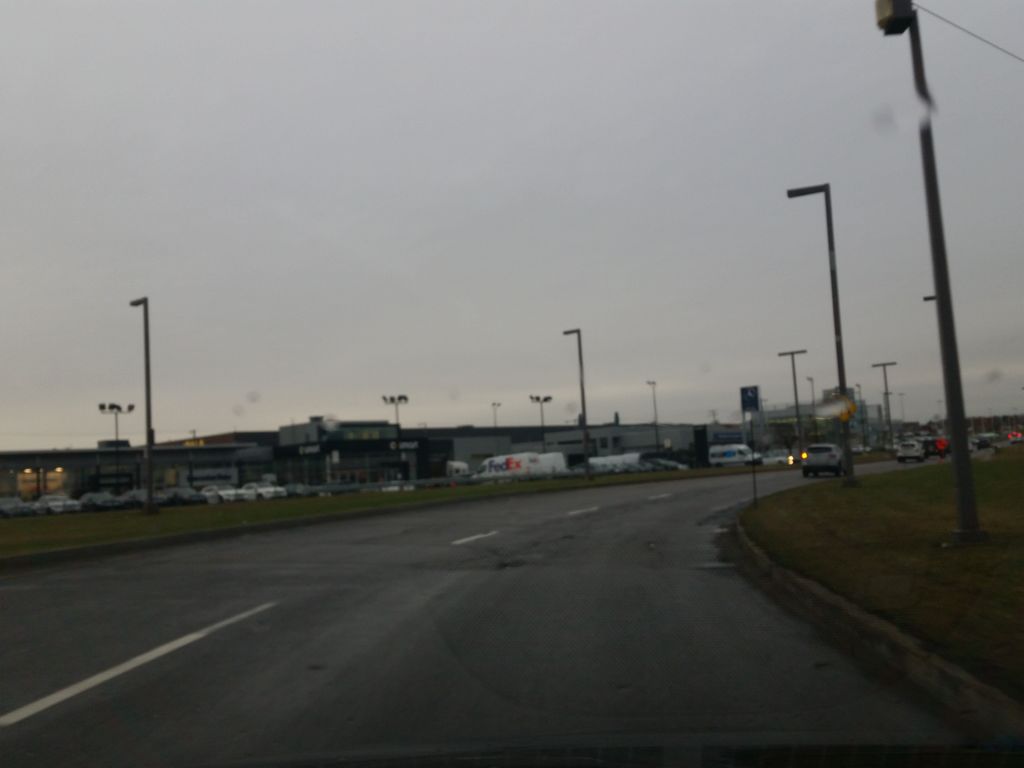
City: quebec_city